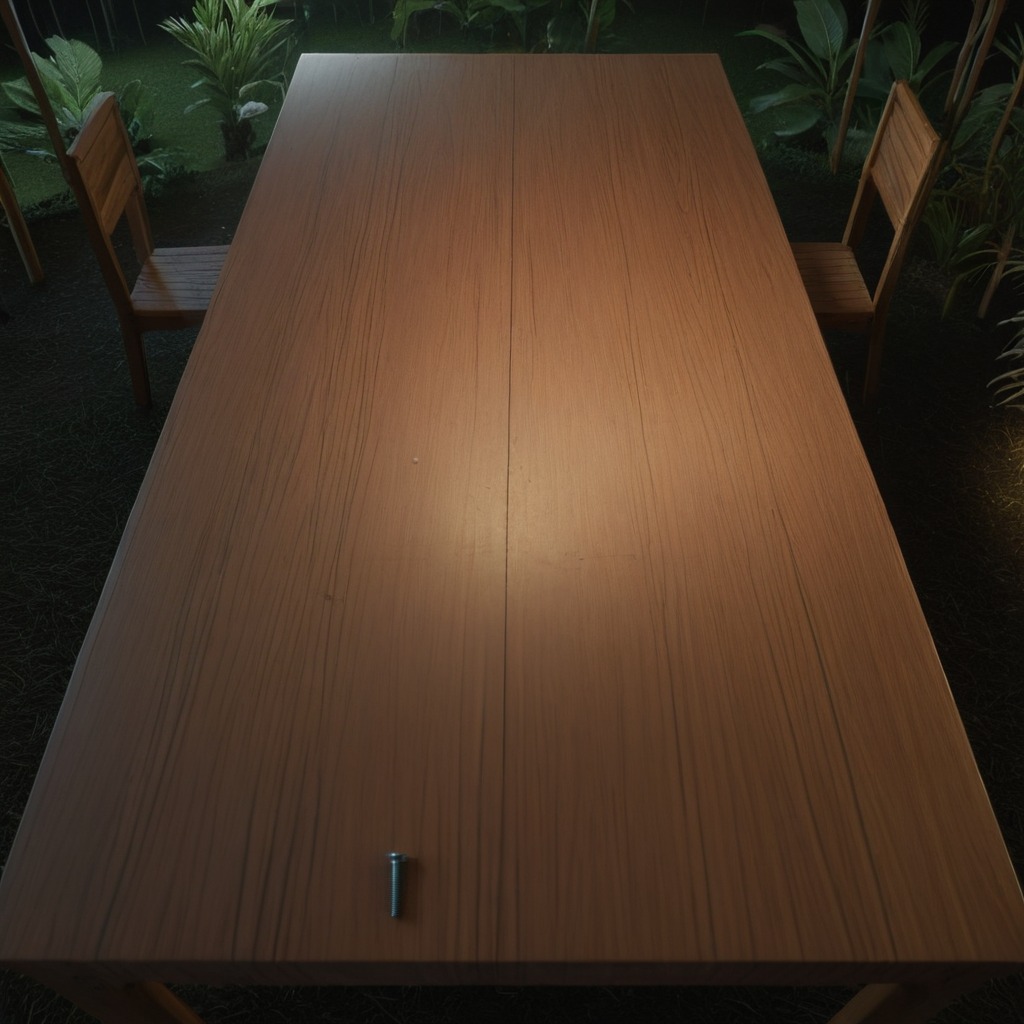
A metal screw is lying on a wooden table inside a jungle field workshop tent at night dim ambient light soft shadows worn but